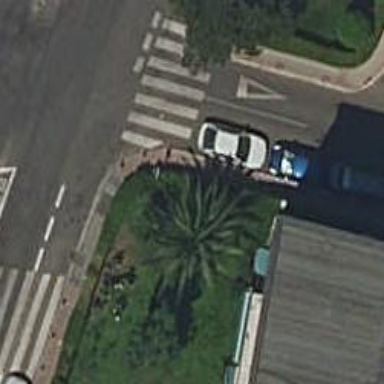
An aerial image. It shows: Bollard.